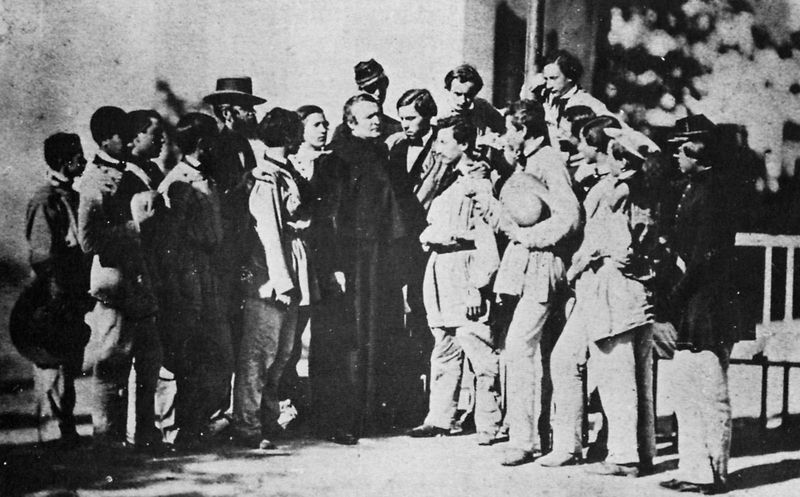
Titel: Père d'Alzon und seine Schüler
Künstler: Andrè Adolphe Eugené Disdéri
Standort: Rom
Institution: Archivi-Assunzionisti
Schlagwörter: baum, dunkel, gruppe, mann, schatten, umhang, weiß, bäume, frauen, grob, menschen, frau, grau, hell, hintergrund, hut, hüte, laterne, licht, männer, schwarz, straße, gebäude, gürtel, haus, zaun, gespräch, leute, versammlung, alt, anzug, anzüge, bärte, hose, jacke, kappen, wand, arme, kragen, stehen, bild, bildnis, gruppenportrait, gruppenporträt, porträt, reiche, gitter, hütte, kirche, sonne, boden, geistlicher, gewand, haare, kutte, stehend, kind, kontrast, rechts, scheitel, fliegen, spanien, lehrer, schuhe, schule, hosen, jungen, moderne, ausflug, bank, krieg, soldaten, ansprache, sprechen, symmetrie, robe, foto, fotografie, photographie, schwarze, außen, belichtung, links, schwarz-weiss, sichel, militär, uniform, uniformen, jacken, soldat, helm, treffen, beutel, gruppenbild, anführer, photo, halbkreis, kontraste, pope, pfarrer, verschwommen, gemeinde, pastor, priester, mönch, menschengruppe, diskussion, fingerzeig, zentrum, freien, schüler, aufnahme, generäle, ornat, sonnentag, zivilisten, klasse, pater, zuhören, halbschatten, gruppenfoto, weisse, konfrontation, missionar, predigen, soldate, laternenpfahl, führer, lehrlinge, überbelichtet, russischer fotograf, tropenhelm, kadetten, gang bang, jungschar, zivile, sutane, lieutnant, 20. jahrhundert, 1900, bodelschwing